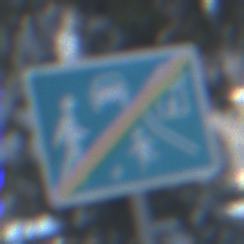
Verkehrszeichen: EndeVerkehrsberuhigterBereich
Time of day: MorningAfternoon
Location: Outdoor (Nature)
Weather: Clear
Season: Winter
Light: Natural